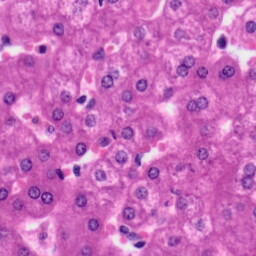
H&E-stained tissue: Liver